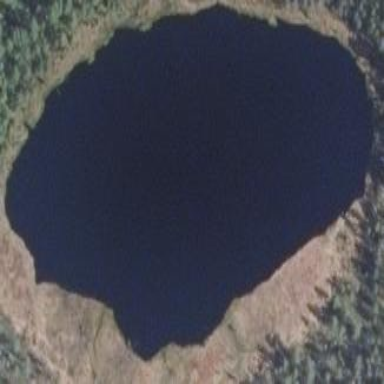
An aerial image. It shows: Serene lake.